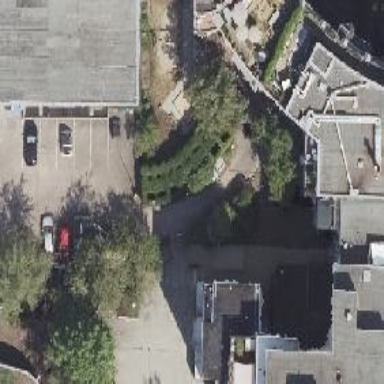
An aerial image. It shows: Parking area.